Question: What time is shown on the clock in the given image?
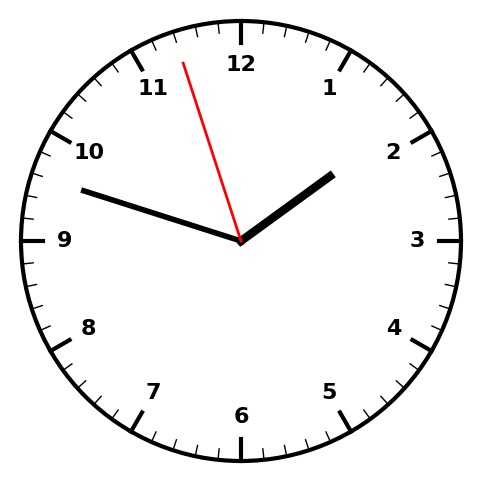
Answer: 01:47:57